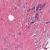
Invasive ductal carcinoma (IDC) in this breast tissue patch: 1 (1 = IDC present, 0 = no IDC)